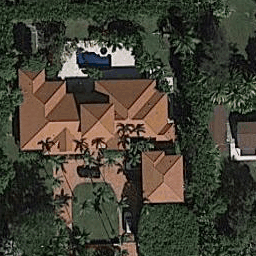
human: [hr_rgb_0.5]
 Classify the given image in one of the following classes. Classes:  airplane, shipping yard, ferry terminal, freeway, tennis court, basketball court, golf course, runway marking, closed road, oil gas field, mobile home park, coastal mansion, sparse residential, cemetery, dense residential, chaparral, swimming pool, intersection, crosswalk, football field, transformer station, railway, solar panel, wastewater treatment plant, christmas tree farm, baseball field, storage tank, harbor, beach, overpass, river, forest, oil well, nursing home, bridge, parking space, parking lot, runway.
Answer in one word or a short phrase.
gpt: coastal mansion